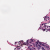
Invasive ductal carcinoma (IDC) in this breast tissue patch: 1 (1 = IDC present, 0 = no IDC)